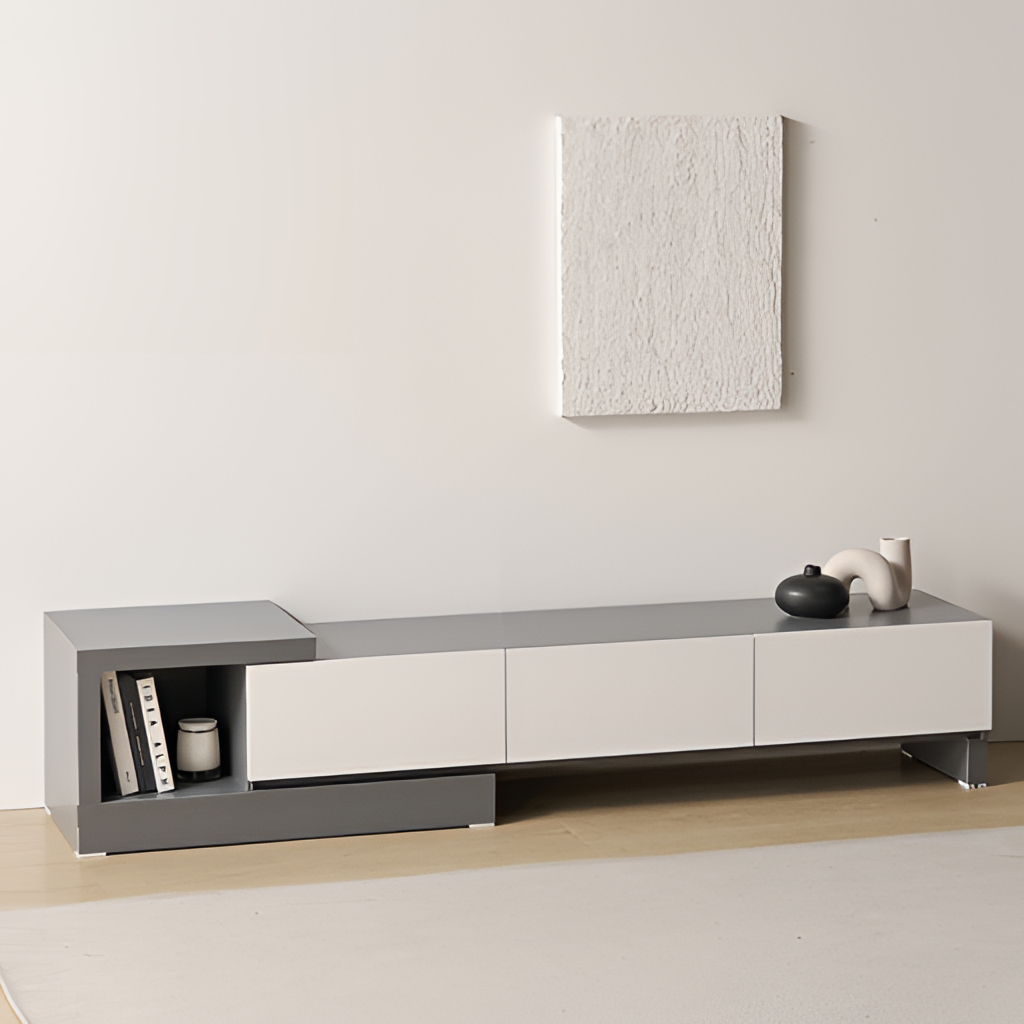
lacquer media console, living room, wood flooring, with plank pattern, cream paint wallpaper, with solid pattern, minimalist